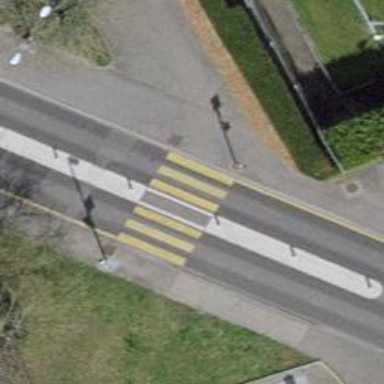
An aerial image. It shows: Zebra crossing for pedestrians.